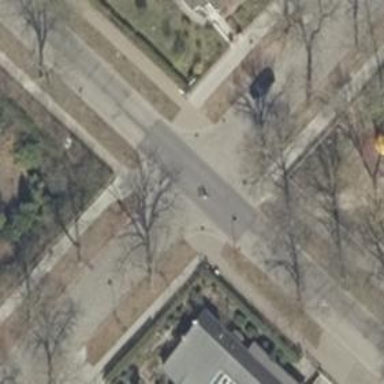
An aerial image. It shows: Unmarked crossing on the road.